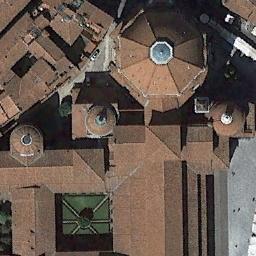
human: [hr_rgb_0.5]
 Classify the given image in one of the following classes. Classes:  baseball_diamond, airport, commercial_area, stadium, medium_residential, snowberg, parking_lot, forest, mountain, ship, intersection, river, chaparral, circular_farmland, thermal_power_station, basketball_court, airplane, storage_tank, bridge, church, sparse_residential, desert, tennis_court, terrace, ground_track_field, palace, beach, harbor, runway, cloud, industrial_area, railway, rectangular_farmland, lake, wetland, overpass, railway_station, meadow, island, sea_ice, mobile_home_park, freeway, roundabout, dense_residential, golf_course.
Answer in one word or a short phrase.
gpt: church